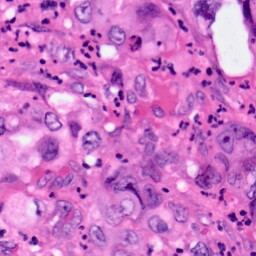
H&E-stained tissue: Pancreatic